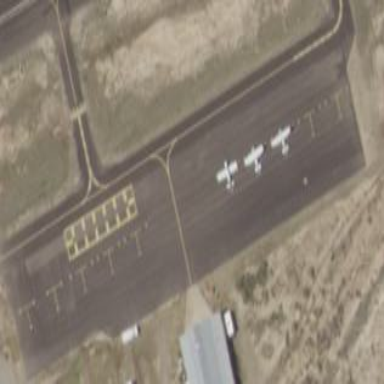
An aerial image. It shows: Apron paved with asphalt at the airport.